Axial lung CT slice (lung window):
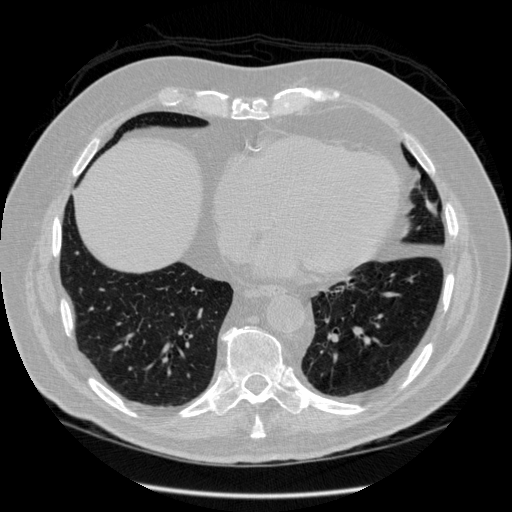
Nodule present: no